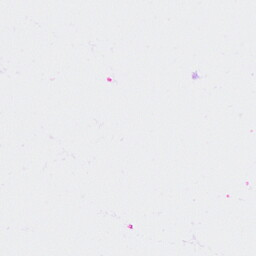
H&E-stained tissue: Breast